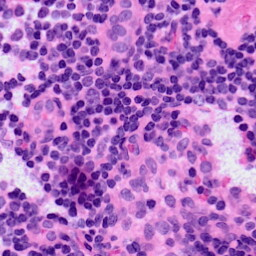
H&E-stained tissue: LymphNode